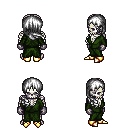
a pixel art fantasy rpg character, male body template, skeleton, green robe, gold greaves, white right-swept hairstyle, metal gloves, gold boots, four views (front, back, left, right), 2x2 character sprite sheet, small pixel art, hard edges, no anti-aliasing